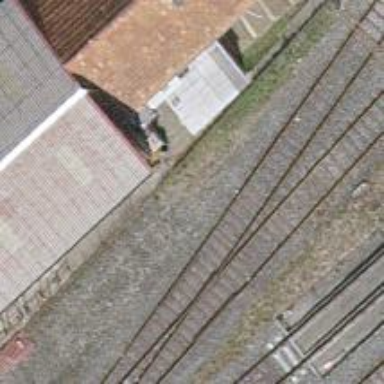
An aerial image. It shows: Disused railway siding with one track.